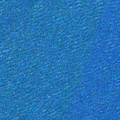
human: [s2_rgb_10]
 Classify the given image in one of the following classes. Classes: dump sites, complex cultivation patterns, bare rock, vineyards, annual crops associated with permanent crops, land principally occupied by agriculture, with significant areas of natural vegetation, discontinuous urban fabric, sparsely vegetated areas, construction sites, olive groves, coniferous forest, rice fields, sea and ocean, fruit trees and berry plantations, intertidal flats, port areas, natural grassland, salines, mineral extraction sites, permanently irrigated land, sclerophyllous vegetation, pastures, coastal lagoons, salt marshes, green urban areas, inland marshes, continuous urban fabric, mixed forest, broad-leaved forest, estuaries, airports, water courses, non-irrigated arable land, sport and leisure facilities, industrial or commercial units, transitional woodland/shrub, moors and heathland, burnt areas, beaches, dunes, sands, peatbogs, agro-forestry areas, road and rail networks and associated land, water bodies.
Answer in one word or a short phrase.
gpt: sea and ocean